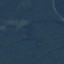
Land use / land cover class: Forest